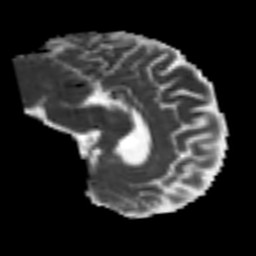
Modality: MD
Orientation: sagittal
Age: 49
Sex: female
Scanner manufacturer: siemens
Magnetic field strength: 3 T
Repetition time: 4.987 s
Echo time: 0.0792 s